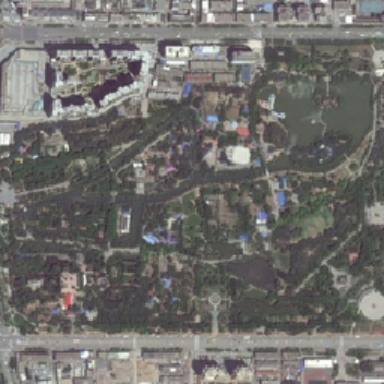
There is an island in the center of the lake .